Question: I have the following:
'''
Package.describe({
summary: 'A rich text editor framework for the web platform http://guardian.github.io/scribe/'
});
Package.on_use(function(api) {
api.add_files('require.js', 'client');
api.add_files('scribe.js', 'client');
});
'''
For some reason I'm getting this error:
'''
Uncaught ReferenceError: define is not defined
'''
Because 'require.js' doesn't show up in the rendered page. Why is that?
File tree:

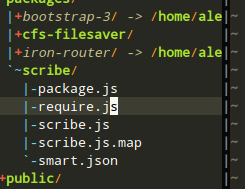
Answer: You need to export all the top global variables from the package. Add this line before the 'api.add_files'call:
'''
api.export('define')
'''
Add a similar line for every global variable you'd like to be abke to use outside of the package.